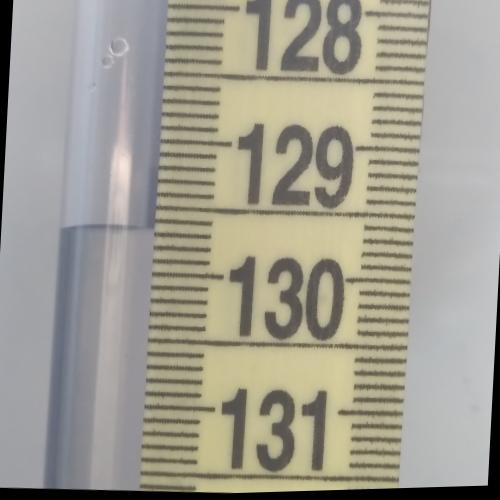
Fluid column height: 129.7 cm